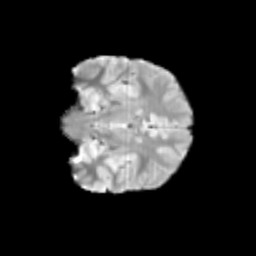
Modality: T2w
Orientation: coronal
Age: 9
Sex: female
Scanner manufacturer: siemens
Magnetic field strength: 3 T
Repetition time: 3.8 s
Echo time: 0.07 s